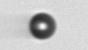
Label: bead